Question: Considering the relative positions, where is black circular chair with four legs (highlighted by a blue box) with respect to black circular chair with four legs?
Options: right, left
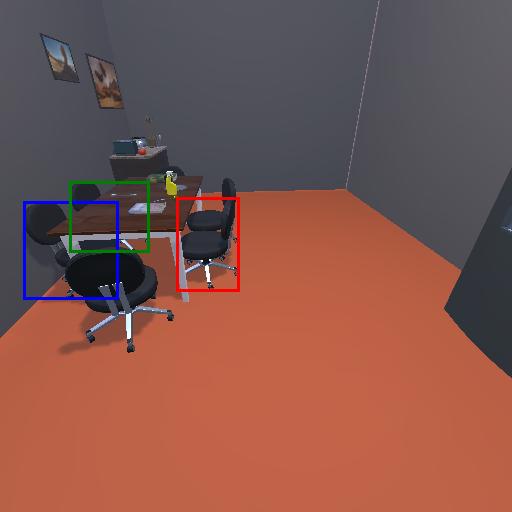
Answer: right